Aerial crown-view tile of a tropical tree (Barro Colorado Island, Panama), acquired 20250414:
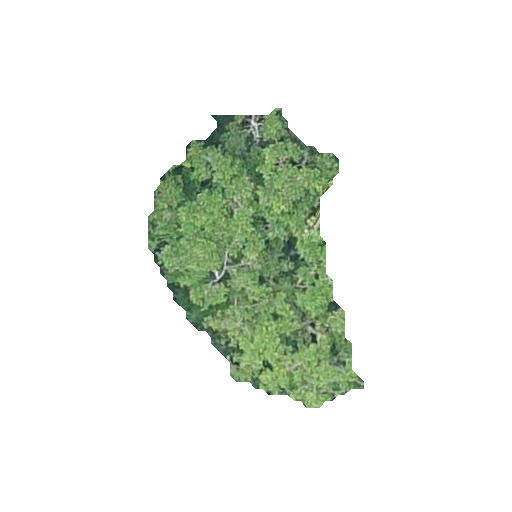
Species: Brosimum alicastrum
GBIF accepted scientific name: Brosimum alicastrum
Crown area: 60.264 m²